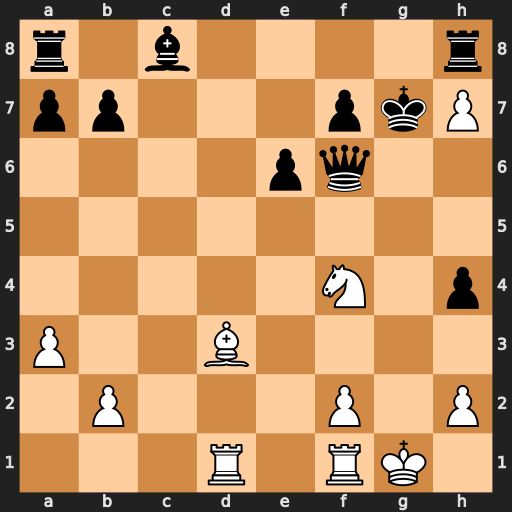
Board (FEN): r1b4r/pp3pkP/4pq2/8/5N1p/P2B4/1P3P1P/3R1RK1
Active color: w
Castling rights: -
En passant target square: -
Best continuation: Nh5+ Kh6 Nxf6